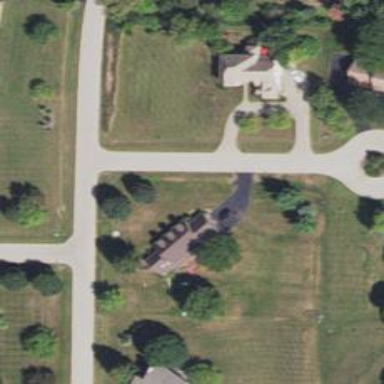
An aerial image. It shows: Driveway.